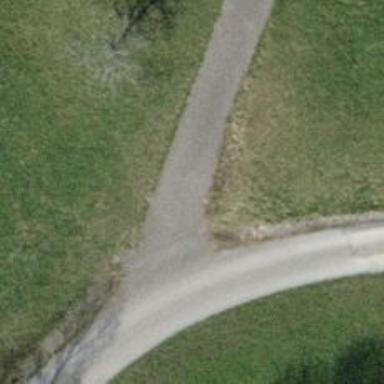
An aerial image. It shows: Paved track with Grade 1 surface.